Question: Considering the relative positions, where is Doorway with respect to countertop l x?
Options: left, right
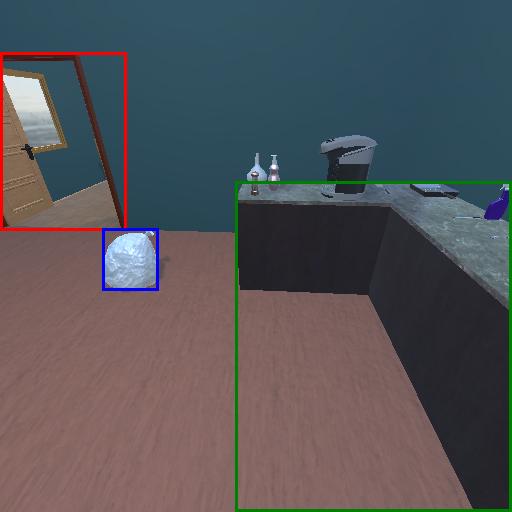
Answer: left